Field crop: maize
Growth stage: 1
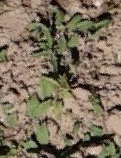
Species: convolvulus